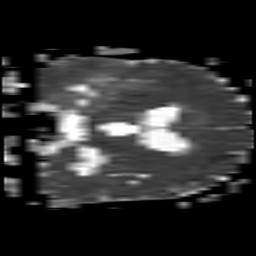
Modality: ADC
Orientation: coronal
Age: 49
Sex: male
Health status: ill
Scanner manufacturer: philips
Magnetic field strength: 3 T
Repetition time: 3.8 s
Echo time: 0.09 s